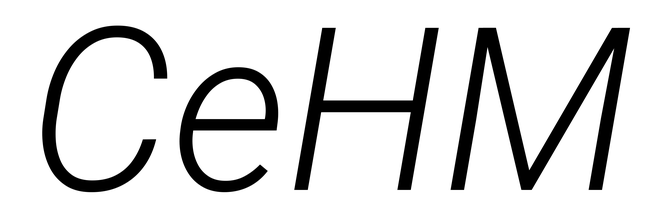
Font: Roboto-Italic_Light_Italic